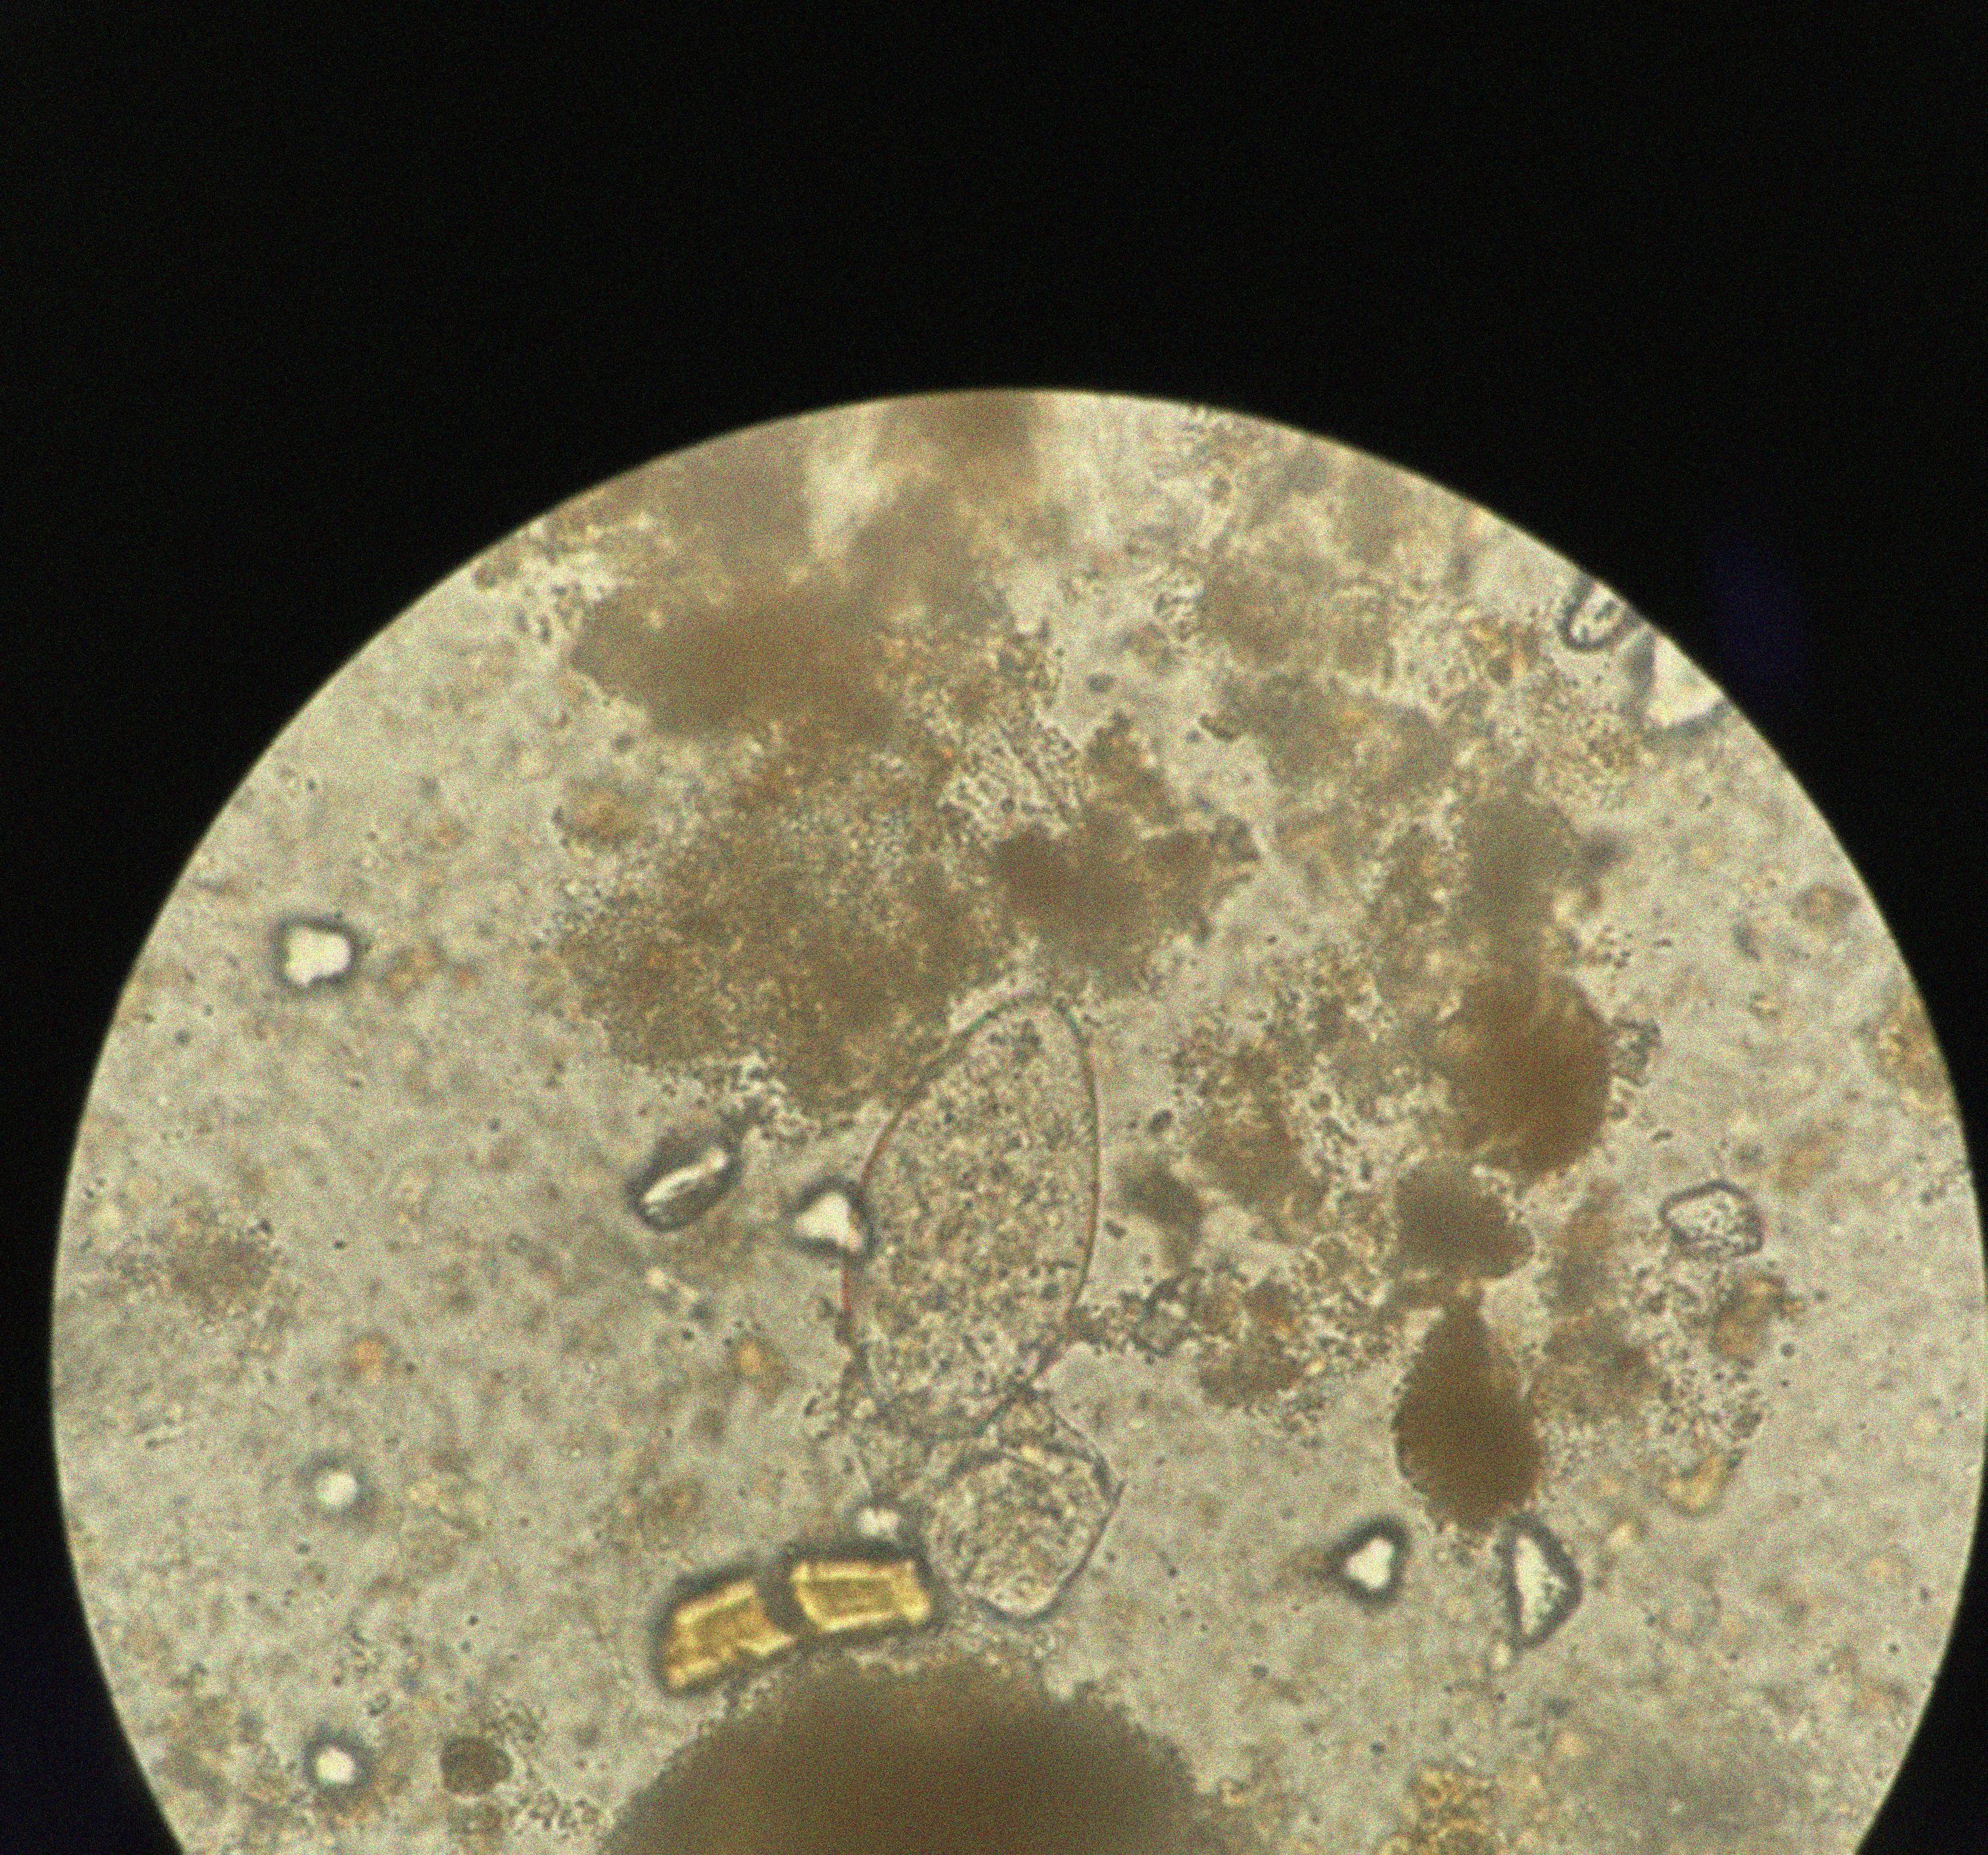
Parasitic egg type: Fasciolopsis buski